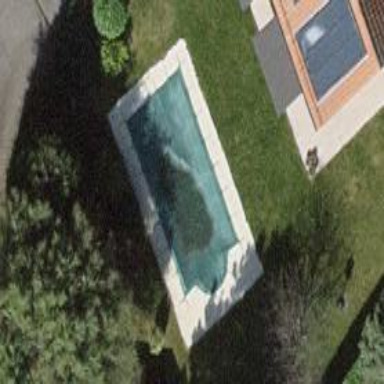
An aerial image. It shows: Swimming pool located in leisure land.